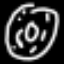
Label: donut